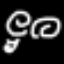
Label: squiggle